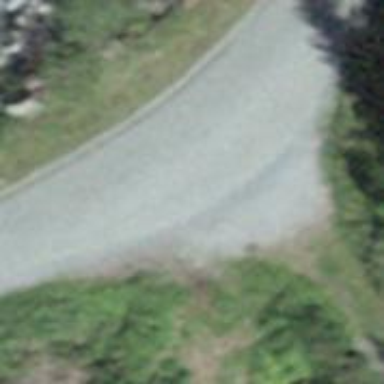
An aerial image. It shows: Unclassified paved road.